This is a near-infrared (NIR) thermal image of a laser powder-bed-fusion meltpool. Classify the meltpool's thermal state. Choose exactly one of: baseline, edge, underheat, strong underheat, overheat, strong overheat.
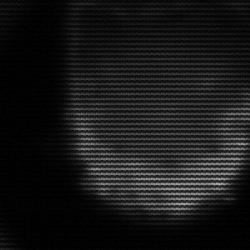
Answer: edge